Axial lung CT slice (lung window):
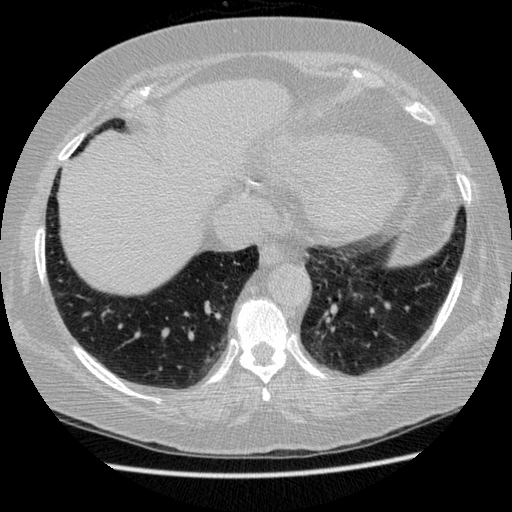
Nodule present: no